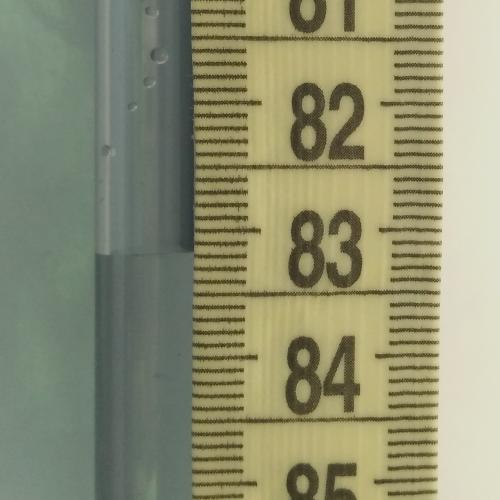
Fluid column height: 83.2 cm